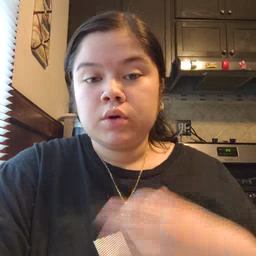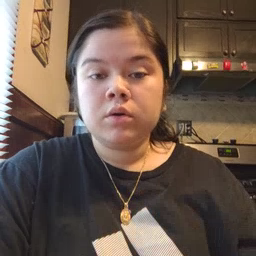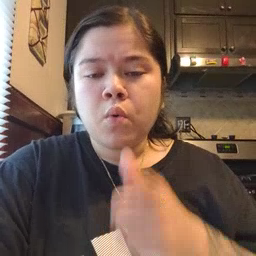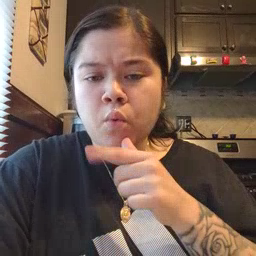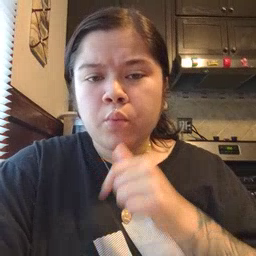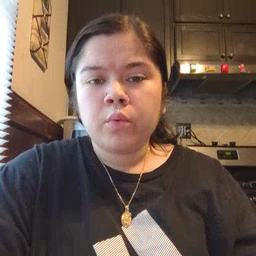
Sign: who